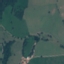
Label: Pasture